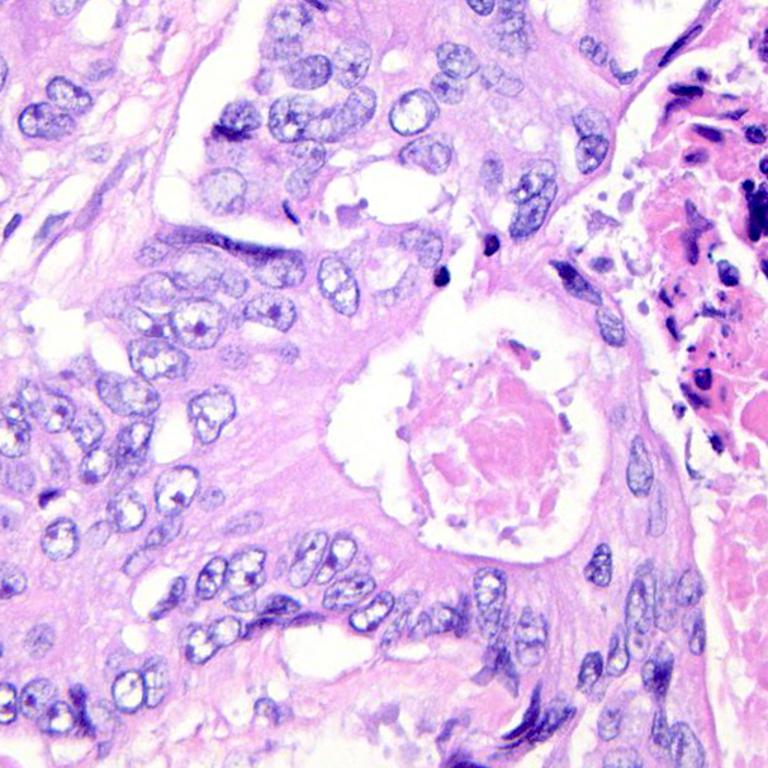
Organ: colon
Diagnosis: adenocarcinomas